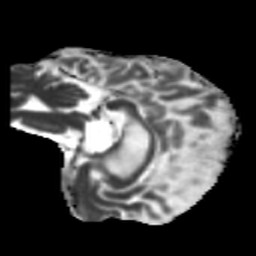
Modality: MD
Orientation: sagittal
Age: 63
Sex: female
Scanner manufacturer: siemens
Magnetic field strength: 3 T
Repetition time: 5.25 s
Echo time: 0.08 s